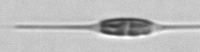
Label: Cylindrotheca